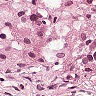
Metastatic tissue present: yes